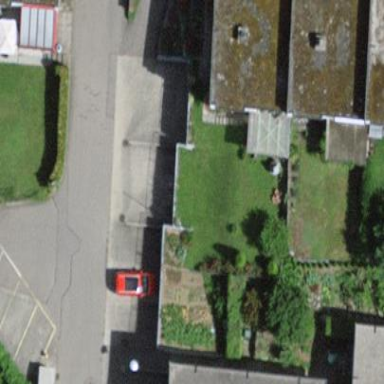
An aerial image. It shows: Group of garages.